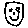
Label: smiley face